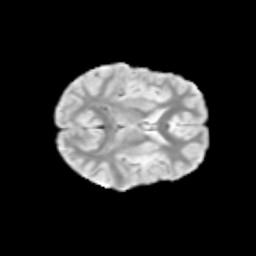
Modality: T2w
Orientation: axial
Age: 9
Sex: female
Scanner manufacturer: siemens
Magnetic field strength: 3 T
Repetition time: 3.8 s
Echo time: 0.07 s